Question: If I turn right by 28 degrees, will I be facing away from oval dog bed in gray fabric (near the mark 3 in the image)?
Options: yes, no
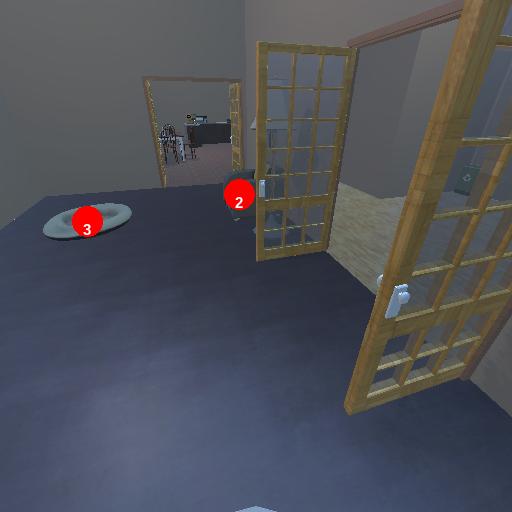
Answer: yes